Question: I'm trying to compute batch 1D FFTs using <URL>. The data set comes from a 3D field, stored in a 1D array, where I want to compute 1D FFTs in the 'x' and 'y' direction. The data is stored as shown in the figure below; continuous in 'x' then 'y' then 'z'.
Doing batch FFTs in the 'x'-direction is (I believe) straighforward; with input 'stride=1', 'distance=nx' and 'batch=ny * nz', it computes the FFTs over elements '{0,1,2,3}', '{4,5,6,7}', '...', '{28,29,30,31}'. However, I can't think of a way to achieve the same for the FFTs in the 'y'-direction. A batch for each 'xy' plane is again straightforward (input 'stride=nx', 'dist=1', 'batch=nx' results in FFTs over '{0,4,8,12}', '{1,5,9,13}', etc.). But with 'batch=nx * nz', going from '{3,7,11,15}' to '{16,20,24,28}', the distance is larger than '1'. Can this somehow be done with cufftPlanMany?

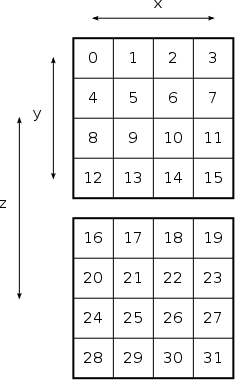
Answer: I think that the short answer to your question ('cufftPlanMany') is NO.
Indeed, transformations performed according to 'cufftPlanMany', that you call like
'''
cufftPlanMany(&handle, rank, n,
inembed, istride, idist,
onembed, ostride, odist, CUFFT_C2C, batch);
'''
must obey the <URL>. In particular, 1D FFTs are worked out according to the following layout
'''
input[b * idist + x * istride]
'''
where 'b' addresses the 'b'-th signal and 'istride' is the distance between two consecutive items in the same signal. If the 3D matrix has dimensions 'M * N * Q' and if you want to perform 1D transforms along the columns, then the distance between two consecutive elements will be 'M', while the distance between two consecutive signals will be '1'. Furthermore, the number of batched executions must be set equal to 'M'. With those parameters, you are able to cover only one slice of the 3D matrix. Indeed, if you try increasing 'M', then the cuFFT will start trying to compute new column-wise FFTs starting from the second row. The only solution to this problem is an iterative call to 'cufftExecC2C' to cover all the 'Q' slices.
For the record, the following code provides a fully worked example on how performing 1D FFTs of the columns of a 3D matrix.
'''
#include <thrust/device_vector.h>
#include <cufft.h>
/********************/
/* CUDA ERROR CHECK */
/********************/
#define gpuErrchk(ans) { gpuAssert((ans), __FILE__, __LINE__); }
inline void gpuAssert(cudaError_t code, const char *file, int line, bool abort=true)
{
if (code != cudaSuccess)
{
fprintf(stderr,"GPUassert: %s %s %d
", cudaGetErrorString(code), file, line);
if (abort) exit(code);
}
}
int main() {
const int M = 3;
const int N = 4;
const int Q = 2;
thrust::host_vector<float2> h_matrix(M * N * Q);
for (int k=0; k<Q; k++)
for (int j=0; j<N; j++)
for (int i=0; i<M; i++) {
float2 temp;
temp.x = (float)(j + k * M);
//temp.x = 1.f;
temp.y = 0.f;
h_matrix[k*M*N+j*M+i] = temp;
printf("%i %i %i %f %f
", i, j, k, temp.x, temp.y);
}
printf("
");
thrust::device_vector<float2> d_matrix(h_matrix);
thrust::device_vector<float2> d_matrix_out(M * N * Q);
// --- Advanced data layout
// input[b * idist + x * istride]
// output[b * odist + x * ostride]
// b = signal number
// x = element of the b-th signal
cufftHandle handle;
int rank = 1; // --- 1D FFTs
int n[] = { N }; // --- Size of the Fourier transform
int istride = M, ostride = M; // --- Distance between two successive input/output elements
int idist = 1, odist = 1; // --- Distance between batches
int inembed[] = { 0 }; // --- Input size with pitch (ignored for 1D transforms)
int onembed[] = { 0 }; // --- Output size with pitch (ignored for 1D transforms)
int batch = M; // --- Number of batched executions
cufftPlanMany(&handle, rank, n,
inembed, istride, idist,
onembed, ostride, odist, CUFFT_C2C, batch);
for (int k=0; k<Q; k++)
cufftExecC2C(handle, (cufftComplex*)(thrust::raw_pointer_cast(d_matrix.data()) + k * M * N), (cufftComplex*)(thrust::raw_pointer_cast(d_matrix_out.data()) + k * M * N), CUFFT_FORWARD);
cufftDestroy(handle);
for (int k=0; k<Q; k++)
for (int j=0; j<N; j++)
for (int i=0; i<M; i++) {
float2 temp = d_matrix_out[k*M*N+j*M+i];
printf("%i %i %i %f %f
", i, j, k, temp.x, temp.y);
}
}
'''
The situation is different for the case when you want to perform 1D transforms of the rows. In that case, the distance between two consecutive elements is '1', while the distance between two consecutive signals is 'M'. This allows you to set a number of 'N * Q' transformations and then invoking 'cufftExecC2C' only one time. For the record, the code below provides a full example of 1D transformations of the rows of a 3D matrix.
'''
#include <thrust/device_vector.h>
#include <cufft.h>
/********************/
/* CUDA ERROR CHECK */
/********************/
#define gpuErrchk(ans) { gpuAssert((ans), __FILE__, __LINE__); }
inline void gpuAssert(cudaError_t code, const char *file, int line, bool abort=true)
{
if (code != cudaSuccess)
{
fprintf(stderr,"GPUassert: %s %s %d
", cudaGetErrorString(code), file, line);
if (abort) exit(code);
}
}
int main() {
const int M = 3;
const int N = 4;
const int Q = 2;
thrust::host_vector<float2> h_matrix(M * N * Q);
for (int k=0; k<Q; k++)
for (int j=0; j<N; j++)
for (int i=0; i<M; i++) {
float2 temp;
temp.x = (float)(j + k * M);
//temp.x = 1.f;
temp.y = 0.f;
h_matrix[k*M*N+j*M+i] = temp;
printf("%i %i %i %f %f
", i, j, k, temp.x, temp.y);
}
printf("
");
thrust::device_vector<float2> d_matrix(h_matrix);
thrust::device_vector<float2> d_matrix_out(M * N * Q);
// --- Advanced data layout
// input[b * idist + x * istride]
// output[b * odist + x * ostride]
// b = signal number
// x = element of the b-th signal
cufftHandle handle;
int rank = 1; // --- 1D FFTs
int n[] = { M }; // --- Size of the Fourier transform
int istride = 1, ostride = 1; // --- Distance between two successive input/output elements
int idist = M, odist = M; // --- Distance between batches
int inembed[] = { 0 }; // --- Input size with pitch (ignored for 1D transforms)
int onembed[] = { 0 }; // --- Output size with pitch (ignored for 1D transforms)
int batch = N * Q; // --- Number of batched executions
cufftPlanMany(&handle, rank, n,
inembed, istride, idist,
onembed, ostride, odist, CUFFT_C2C, batch);
cufftExecC2C(handle, (cufftComplex*)(thrust::raw_pointer_cast(d_matrix.data())), (cufftComplex*)(thrust::raw_pointer_cast(d_matrix_out.data())), CUFFT_FORWARD);
cufftDestroy(handle);
for (int k=0; k<Q; k++)
for (int j=0; j<N; j++)
for (int i=0; i<M; i++) {
float2 temp = d_matrix_out[k*M*N+j*M+i];
printf("%i %i %i %f %f
", i, j, k, temp.x, temp.y);
}
}
'''